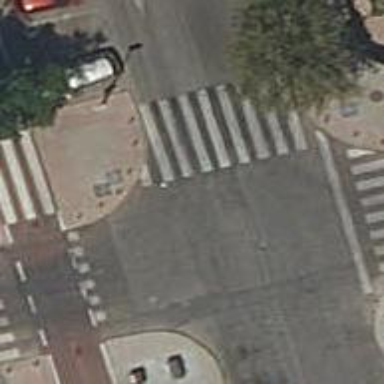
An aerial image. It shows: Uncontrolled crossing with traffic calming table.